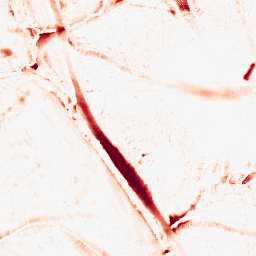
Category: morphological
Decomposition family: morphological_ellipse
Decomposition parameters: operation: opening
width: 20
height: 20
Upsampling method: bicubic
Upsampling parameters: scale: 8
Upsampling scale: 8